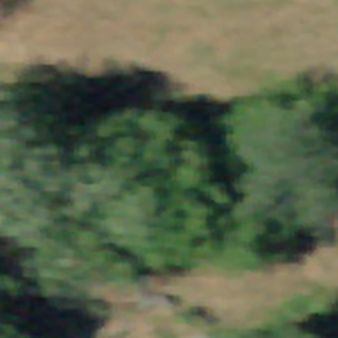
Label: other